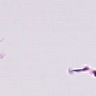
Metastatic tissue present: no